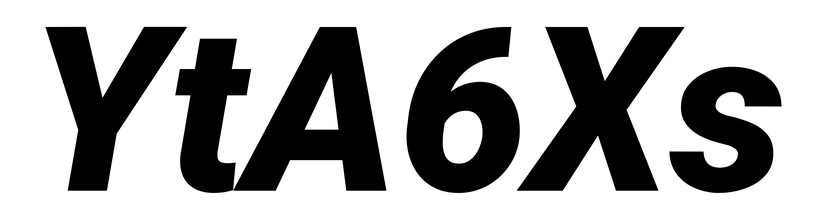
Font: Roboto-Italic_Black_Italic